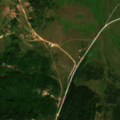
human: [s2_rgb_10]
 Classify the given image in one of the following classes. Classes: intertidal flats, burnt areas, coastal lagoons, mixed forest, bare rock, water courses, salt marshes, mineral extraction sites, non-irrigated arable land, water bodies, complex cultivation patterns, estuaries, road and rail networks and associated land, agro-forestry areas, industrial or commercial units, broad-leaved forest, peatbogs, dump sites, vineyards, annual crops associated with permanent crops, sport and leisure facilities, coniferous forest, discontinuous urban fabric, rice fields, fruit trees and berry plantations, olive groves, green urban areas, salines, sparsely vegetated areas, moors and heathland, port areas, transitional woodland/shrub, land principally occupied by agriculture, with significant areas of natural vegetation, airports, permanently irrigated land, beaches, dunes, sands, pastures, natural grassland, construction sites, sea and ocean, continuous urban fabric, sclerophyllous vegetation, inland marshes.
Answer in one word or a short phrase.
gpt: broad-leaved forest, mixed forest, natural grassland, transitional woodland/shrub